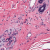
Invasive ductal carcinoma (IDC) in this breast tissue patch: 0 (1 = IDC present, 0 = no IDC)